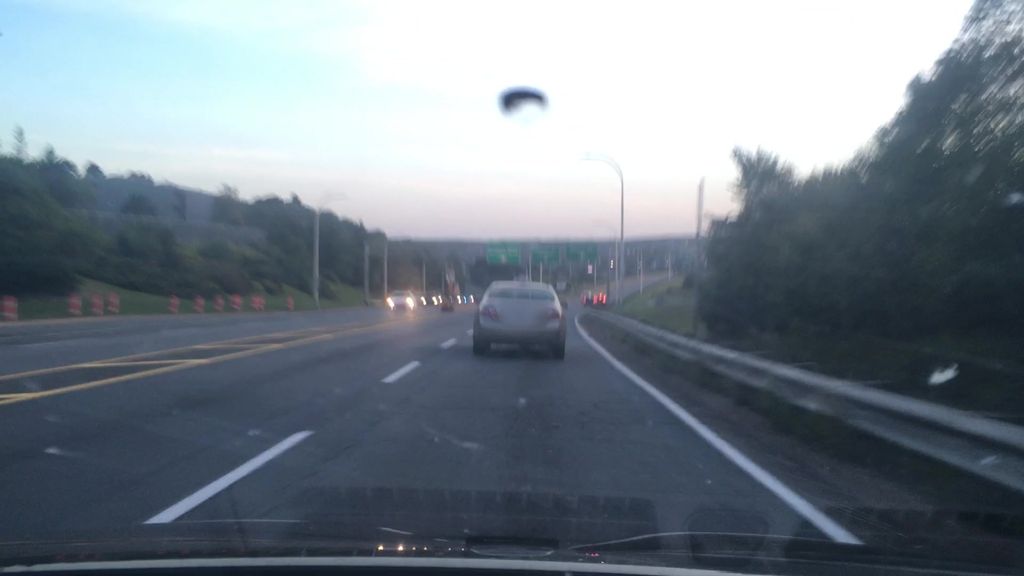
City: halifax